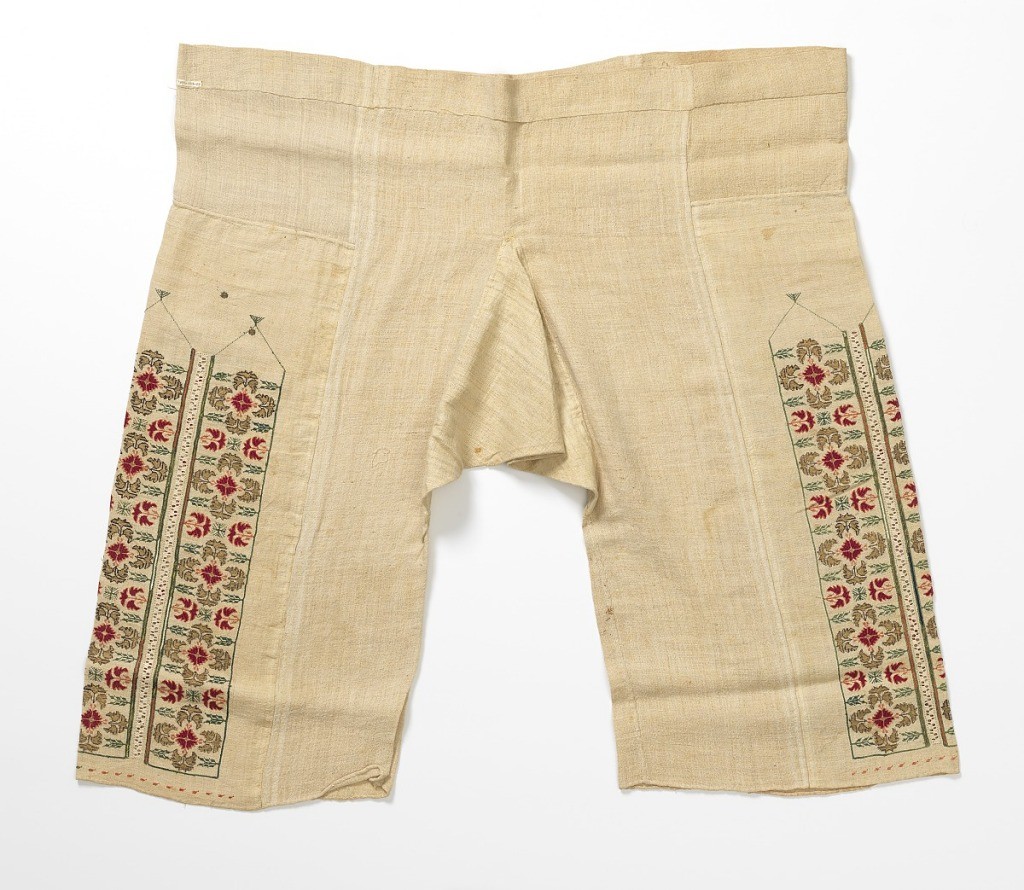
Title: Trousers
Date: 18th–19th century
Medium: silk and metal embroidery on linen foundation Technique: embroidered on plain weave
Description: Coarse linen trousers, embroidered in panels down side of leg. Design is of stylized flower head, open, flat, worked in red cross stitch edged with pink, and at four points the glower heads in profile worked in gold thread. Panel outlined in green silk; panels separated by a band of drawn thread whipped over in white silk.